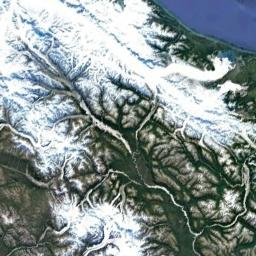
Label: snowberg